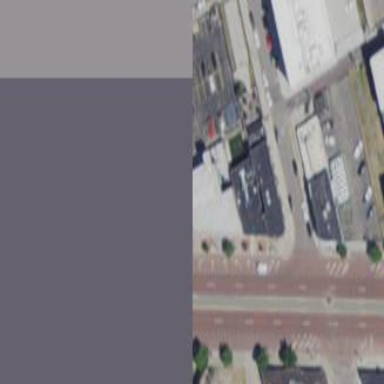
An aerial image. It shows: Parking area with surface.